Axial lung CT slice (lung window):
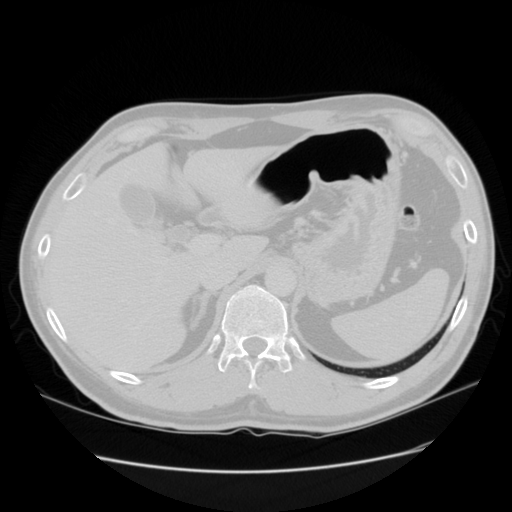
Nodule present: no